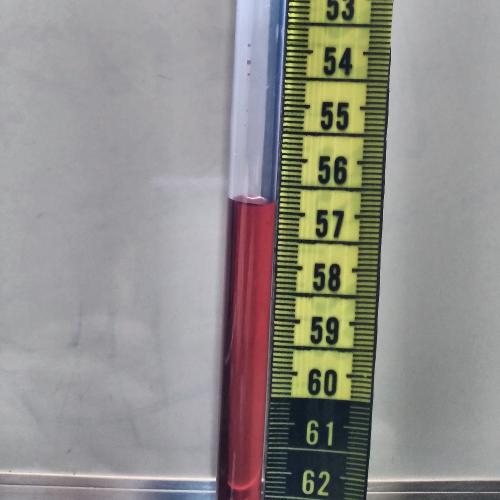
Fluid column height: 56.8 cm